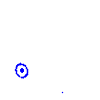
Particle: kaon